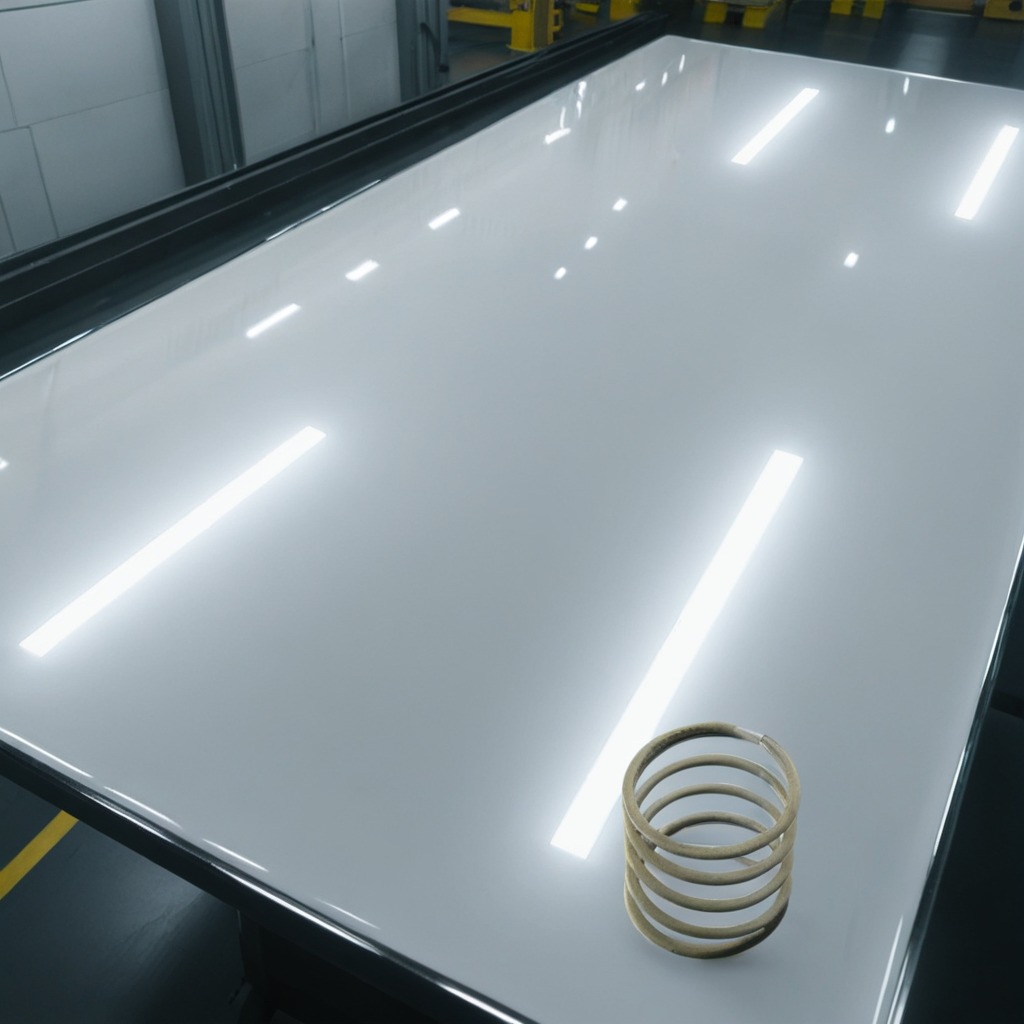
A coiled metal spring is lying on a high-gloss table in a ship maintenance bay industrial lighting.